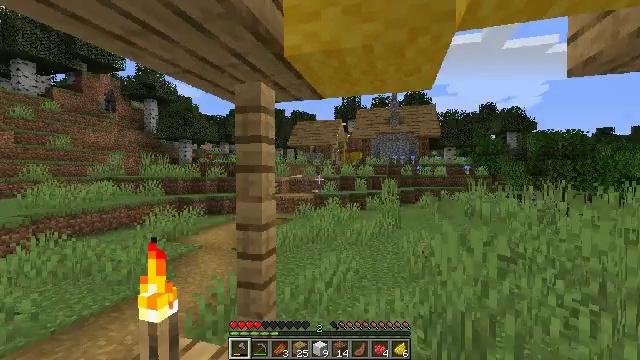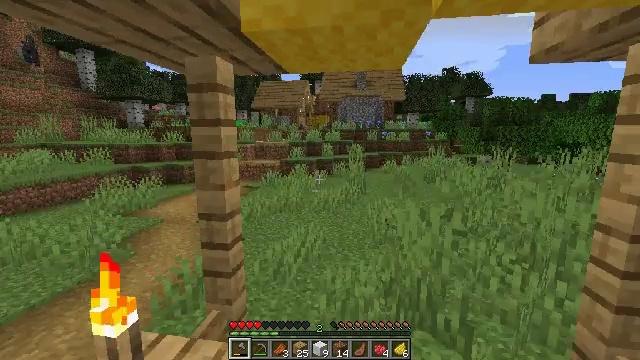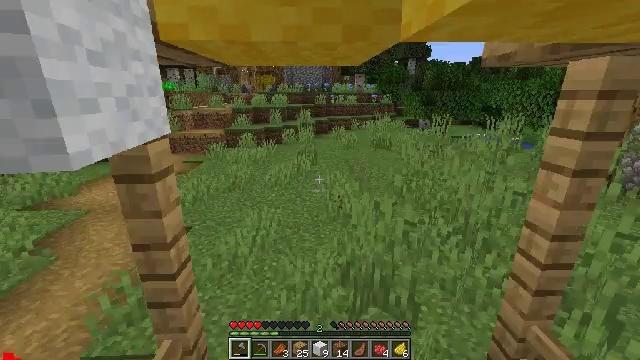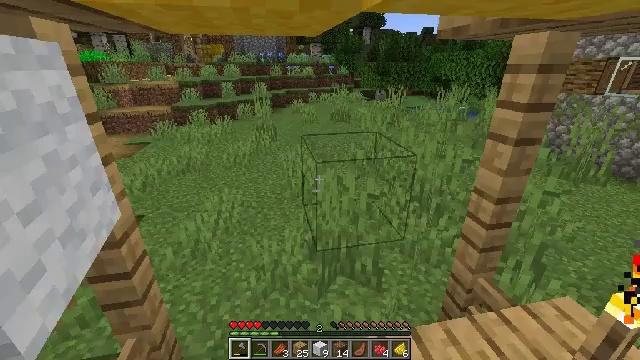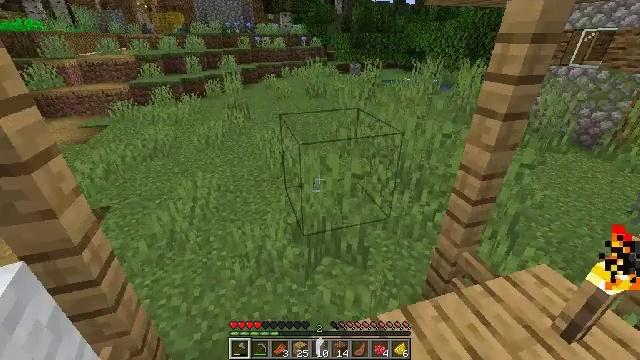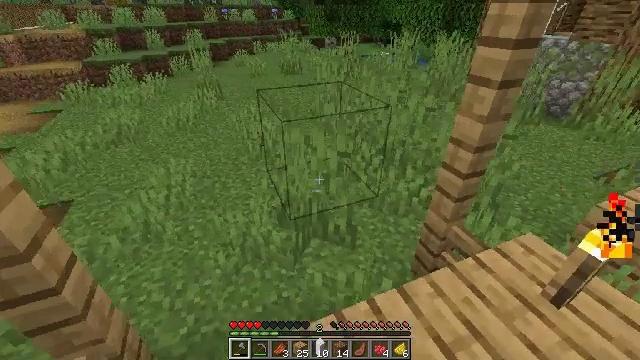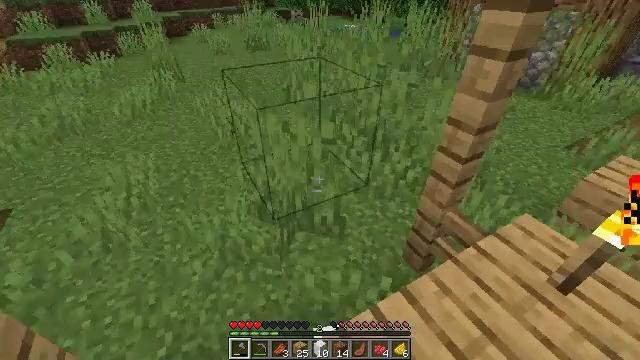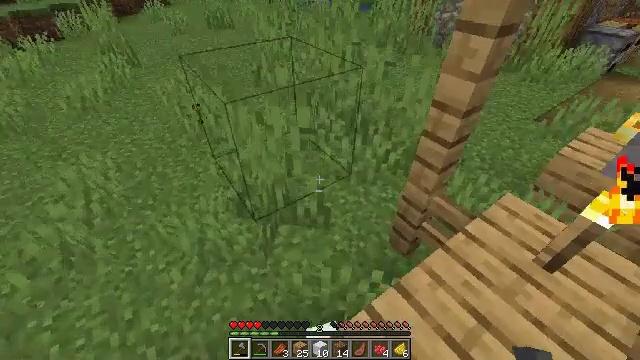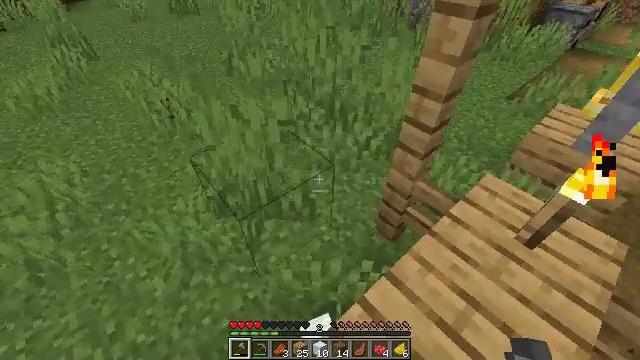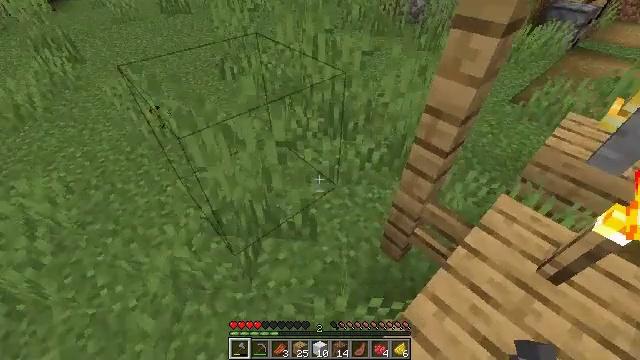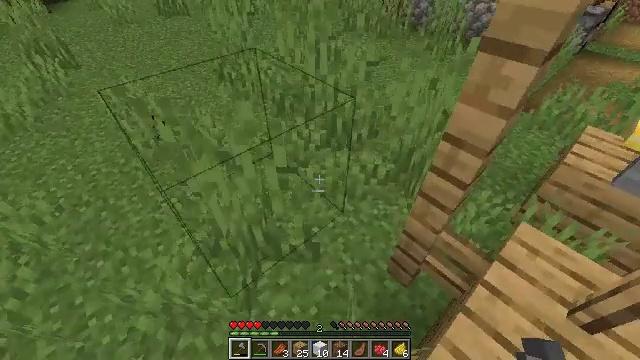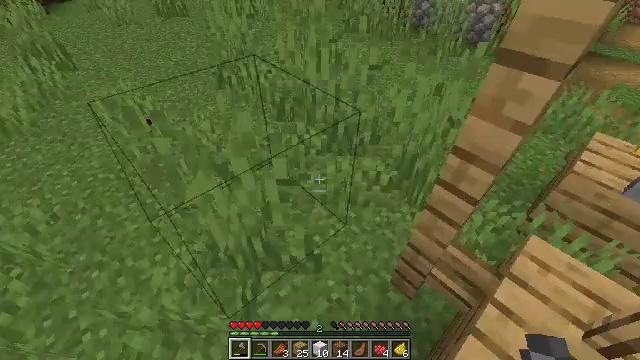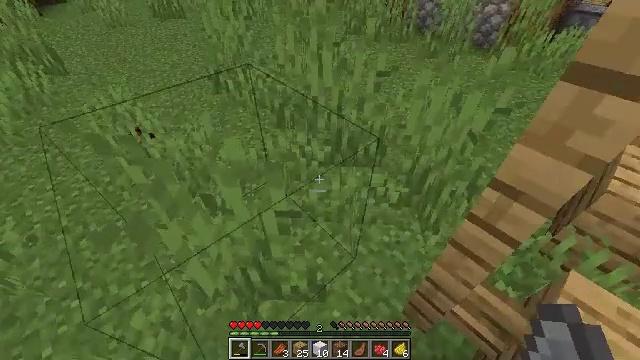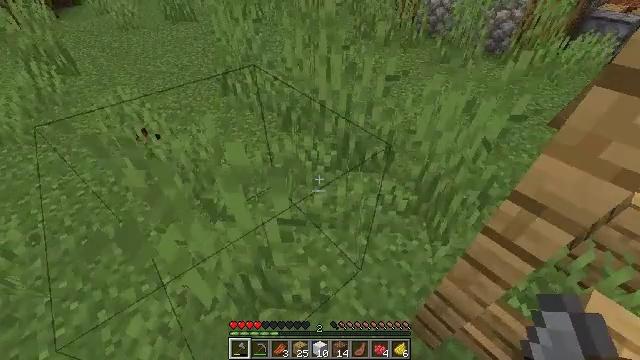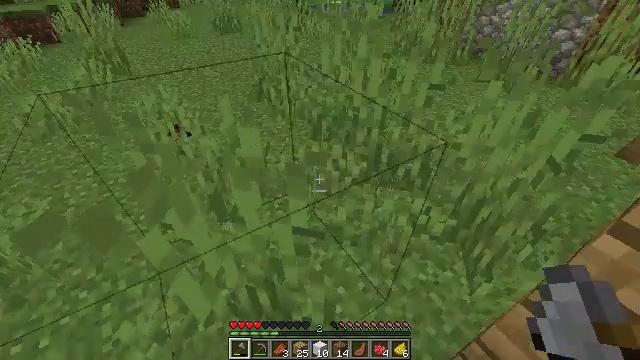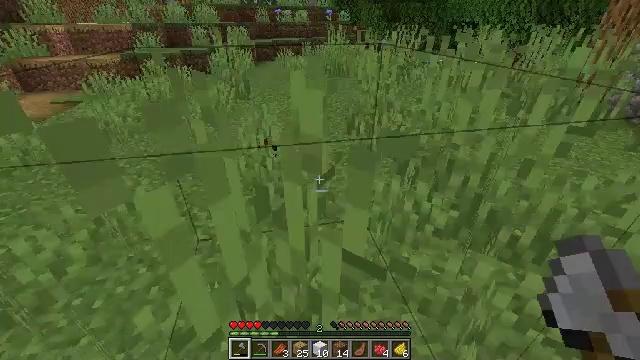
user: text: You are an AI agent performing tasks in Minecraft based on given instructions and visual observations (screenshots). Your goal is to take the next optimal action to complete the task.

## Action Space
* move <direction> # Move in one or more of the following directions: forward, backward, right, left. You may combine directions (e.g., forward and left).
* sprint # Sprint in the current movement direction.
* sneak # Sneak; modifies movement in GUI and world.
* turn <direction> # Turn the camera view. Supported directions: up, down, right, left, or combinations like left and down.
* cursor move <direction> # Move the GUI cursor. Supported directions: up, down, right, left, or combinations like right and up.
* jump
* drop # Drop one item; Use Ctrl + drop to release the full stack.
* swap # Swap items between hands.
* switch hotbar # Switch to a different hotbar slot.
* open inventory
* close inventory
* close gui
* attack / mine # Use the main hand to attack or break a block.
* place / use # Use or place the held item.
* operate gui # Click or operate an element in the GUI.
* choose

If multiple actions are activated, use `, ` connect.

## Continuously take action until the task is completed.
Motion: motion action
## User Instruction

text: Mine the white wool block.
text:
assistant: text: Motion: move forward, turn right and down, jump
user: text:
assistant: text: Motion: move forward, turn right and down, jump
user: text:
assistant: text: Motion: move forward, turn right and down
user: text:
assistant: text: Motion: move forward, turn right and down
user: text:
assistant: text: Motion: move forward, turn right and down
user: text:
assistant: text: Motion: move forward, turn right and down
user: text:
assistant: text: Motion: move forward, turn right and down
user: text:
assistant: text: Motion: move forward, turn right and down
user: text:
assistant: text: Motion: move forward, turn right
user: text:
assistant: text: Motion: move forward
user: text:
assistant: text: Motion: move forward
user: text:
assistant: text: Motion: move forward
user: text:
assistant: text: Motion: move forward, turn left
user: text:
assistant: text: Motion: move forward, turn left and up
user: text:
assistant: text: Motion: move forward, turn left and up
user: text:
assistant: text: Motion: move forward, turn left and up
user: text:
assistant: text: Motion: move forward, turn left and up
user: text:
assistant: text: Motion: move forward, turn left and up
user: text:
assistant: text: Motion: move forward, turn left
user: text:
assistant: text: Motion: move forward, turn left and up
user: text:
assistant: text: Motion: turn left and up
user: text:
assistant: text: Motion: turn up
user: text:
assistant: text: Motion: no_op
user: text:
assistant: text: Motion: no_op
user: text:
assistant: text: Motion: turn right and down
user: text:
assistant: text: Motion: turn left
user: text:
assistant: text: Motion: move forward, turn left and up
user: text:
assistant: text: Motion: move forward, turn left and up
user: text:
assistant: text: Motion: turn left and up
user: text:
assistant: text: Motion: move forward, turn left and up